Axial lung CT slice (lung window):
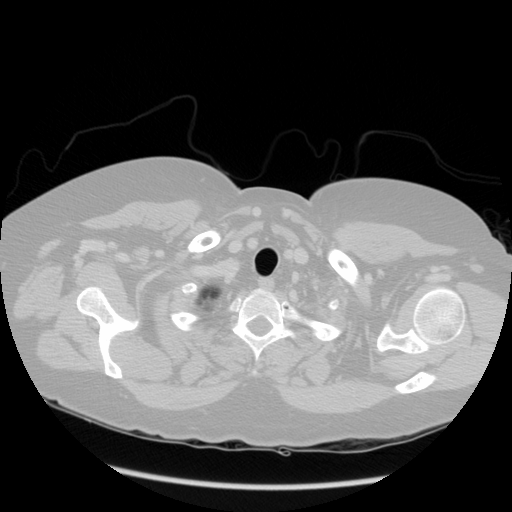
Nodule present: no